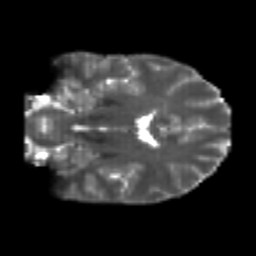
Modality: T2w
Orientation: coronal
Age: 22
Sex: male
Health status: healthy
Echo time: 0.074 s